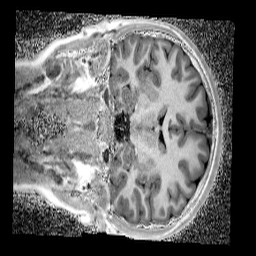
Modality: UNIT1_denoised
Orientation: coronal
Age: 12
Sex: male
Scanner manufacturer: siemens
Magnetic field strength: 3 T
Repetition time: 4 s
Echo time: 0.00299 s